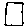
Label: square